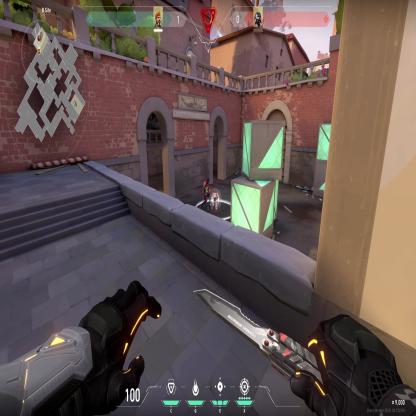
Label: planted spike ; enemy